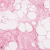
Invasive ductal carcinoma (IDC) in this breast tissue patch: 0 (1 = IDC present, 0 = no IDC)